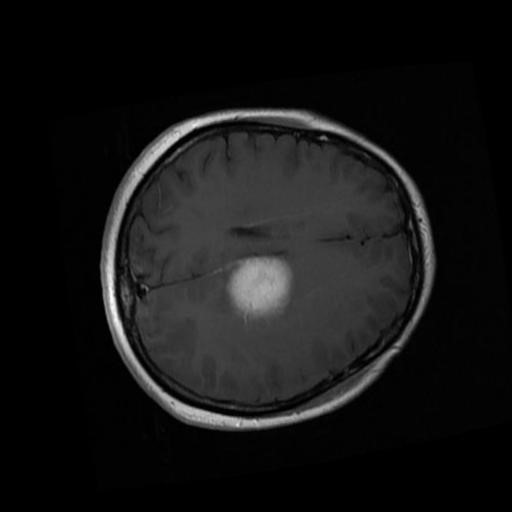
Label: brain_menin